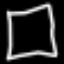
Label: square